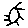
Label: sun